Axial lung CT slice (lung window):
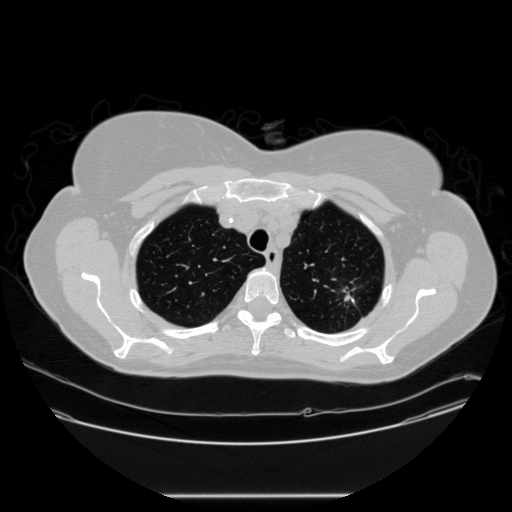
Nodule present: no